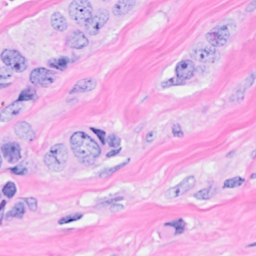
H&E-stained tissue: Breast